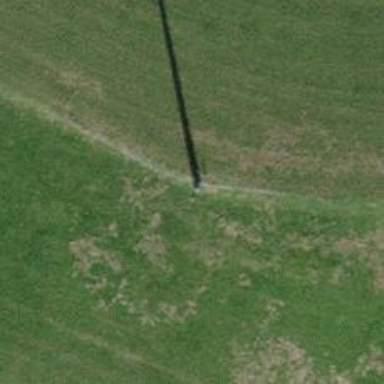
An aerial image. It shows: Power pole.